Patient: sex F, age 43
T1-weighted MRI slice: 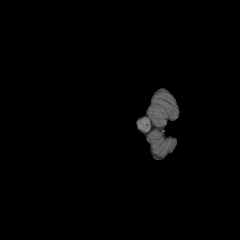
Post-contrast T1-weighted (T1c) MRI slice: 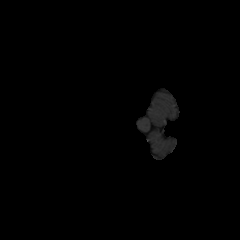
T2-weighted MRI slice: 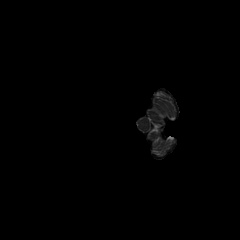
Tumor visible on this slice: no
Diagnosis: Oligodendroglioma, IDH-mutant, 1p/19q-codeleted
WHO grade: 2